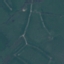
Land use / land cover: Pasture